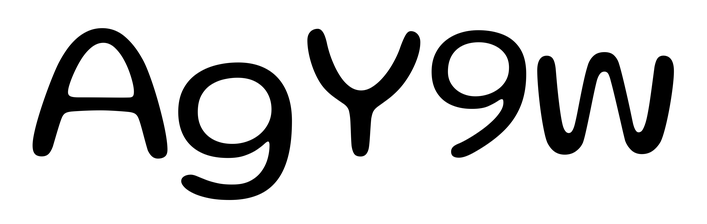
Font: Gluten_Light